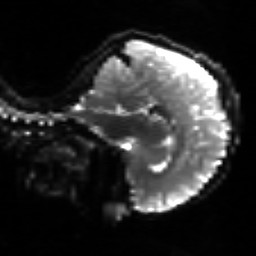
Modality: sbref
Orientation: sagittal
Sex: female
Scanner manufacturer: siemens
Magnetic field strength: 3 T
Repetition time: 5 s
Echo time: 0.071 s